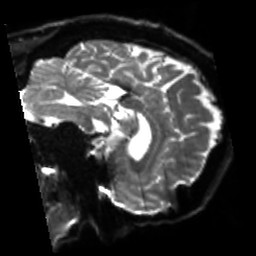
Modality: sbref
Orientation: sagittal
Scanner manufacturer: siemens
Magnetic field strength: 3 T
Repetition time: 4 s
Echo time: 0.0594 s